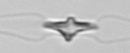
Label: Chaetoceros_didymus